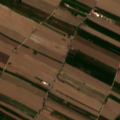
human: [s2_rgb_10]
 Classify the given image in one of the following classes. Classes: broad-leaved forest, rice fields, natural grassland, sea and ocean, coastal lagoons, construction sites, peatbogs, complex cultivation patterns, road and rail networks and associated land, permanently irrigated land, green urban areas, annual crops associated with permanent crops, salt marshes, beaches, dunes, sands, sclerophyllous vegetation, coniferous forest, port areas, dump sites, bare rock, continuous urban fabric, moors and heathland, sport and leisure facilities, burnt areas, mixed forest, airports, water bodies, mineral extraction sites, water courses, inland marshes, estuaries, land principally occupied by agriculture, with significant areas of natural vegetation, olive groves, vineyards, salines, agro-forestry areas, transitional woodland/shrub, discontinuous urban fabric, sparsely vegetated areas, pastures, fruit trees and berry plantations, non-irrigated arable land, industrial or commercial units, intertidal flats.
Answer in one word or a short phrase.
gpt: permanently irrigated land, complex cultivation patterns